Interaction volume radius: 5 \u00c5
Interaction volume height: 10 \u00c5
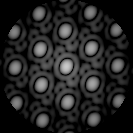
Disorder parameter: 0.03117